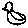
Label: bird